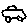
Label: car